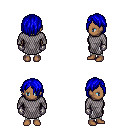
a pixel art fantasy rpg character, female body template, human, dark skin, chain mail, white pants, blue bangs hairstyle, metal gloves, four views (front, back, left, right), 2x2 character sprite sheet, small pixel art, hard edges, no anti-aliasing